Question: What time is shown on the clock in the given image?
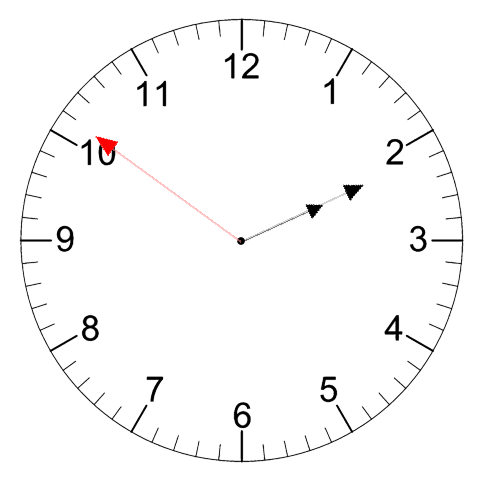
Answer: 02:10:51